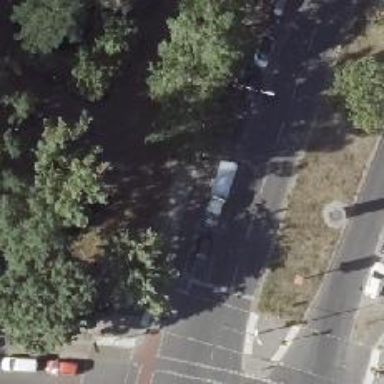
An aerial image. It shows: Parking lane.